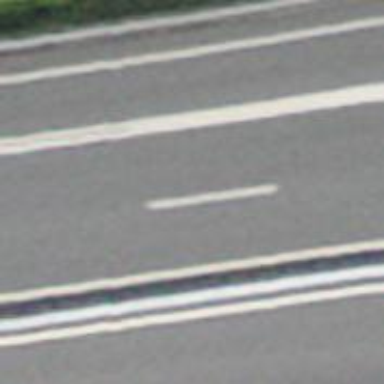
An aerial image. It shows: Asphalt motorway link.